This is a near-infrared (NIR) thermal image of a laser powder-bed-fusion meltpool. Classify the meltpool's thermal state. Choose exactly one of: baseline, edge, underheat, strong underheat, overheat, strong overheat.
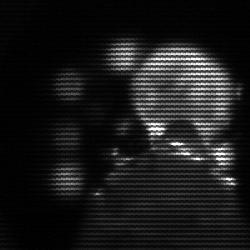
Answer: baseline